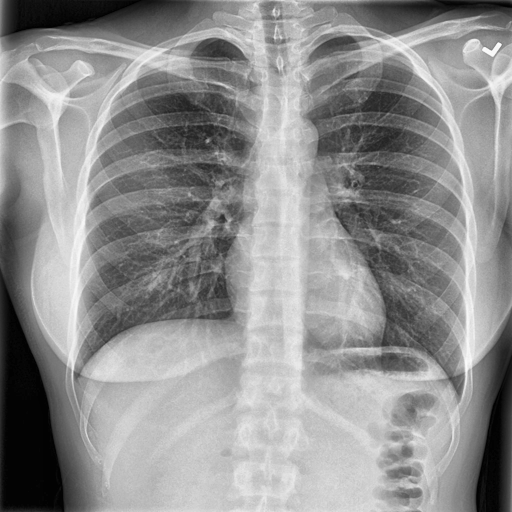
Finding: NORMAL